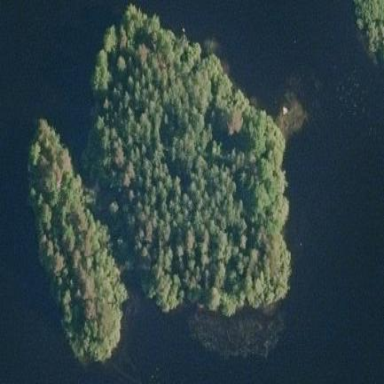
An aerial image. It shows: Island covered in forest.